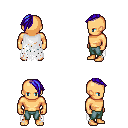
a pixel art fantasy rpg character, male body template, human, tanned skin, white tattered cape, teal pants, blue long mohawk hairstyle, four views (front, back, left, right), 2x2 character sprite sheet, small pixel art, hard edges, no anti-aliasing